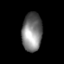
Tissue: lung
Cell type: Endothelial cells
Senescence score: 0.549
Nuclear area (px): 759
Mean DAPI intensity: 125.05